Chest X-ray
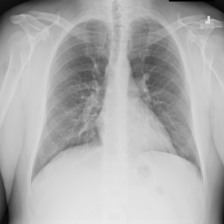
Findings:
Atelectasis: positive
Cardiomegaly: negative
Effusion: negative
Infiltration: negative
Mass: negative
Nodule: negative
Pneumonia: negative
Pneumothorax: negative
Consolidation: negative
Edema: negative
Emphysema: negative
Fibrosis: negative
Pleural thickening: negative
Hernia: negative